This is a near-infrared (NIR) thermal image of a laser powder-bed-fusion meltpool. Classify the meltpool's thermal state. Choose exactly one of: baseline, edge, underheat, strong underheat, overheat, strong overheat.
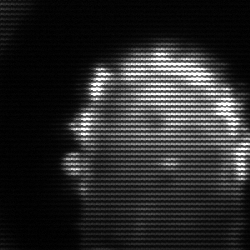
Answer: baseline